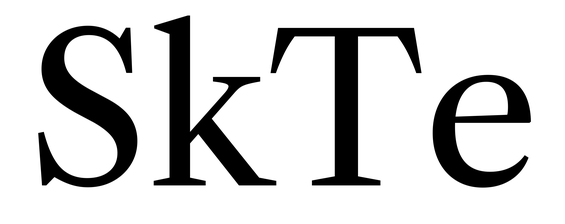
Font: LibreCaslonText_Regular